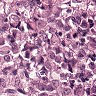
Metastatic tissue present: yes